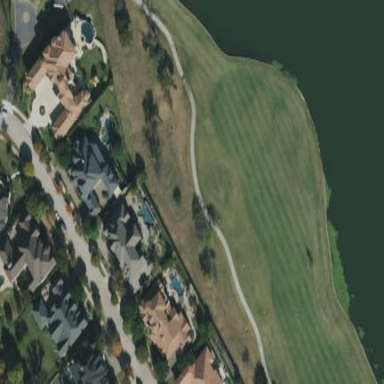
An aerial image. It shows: Grassy area designated as golf fairway.